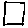
Label: square